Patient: sex M, age 57
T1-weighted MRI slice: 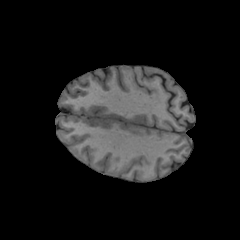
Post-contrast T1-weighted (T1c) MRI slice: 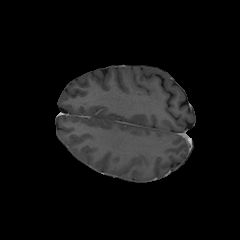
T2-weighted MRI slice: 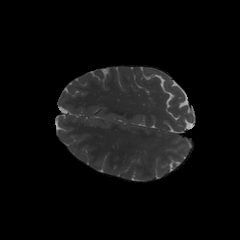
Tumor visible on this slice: no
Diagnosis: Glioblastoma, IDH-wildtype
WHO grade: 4